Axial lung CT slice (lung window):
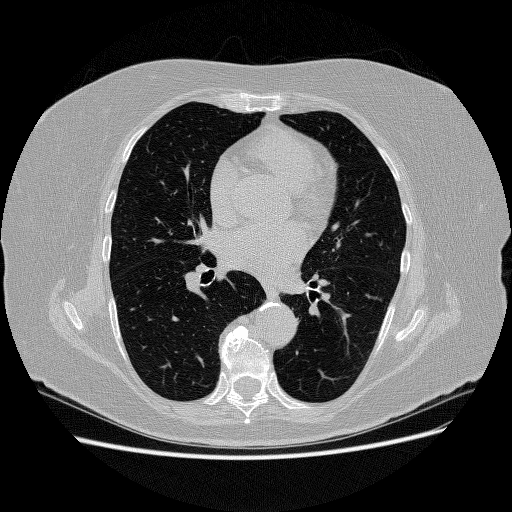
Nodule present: no